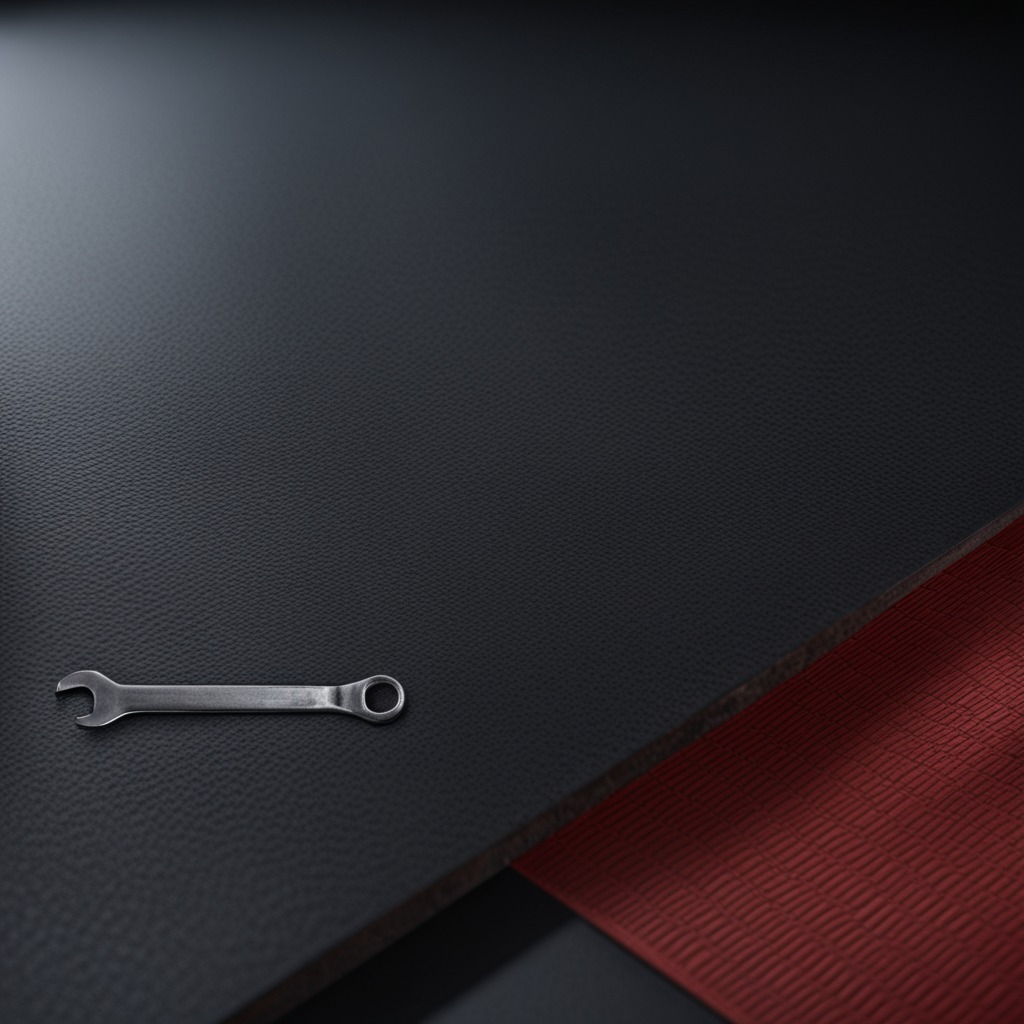
An wrench is lying on the clean granite tabletop covered with a red rubber mat inside a workshop at night.